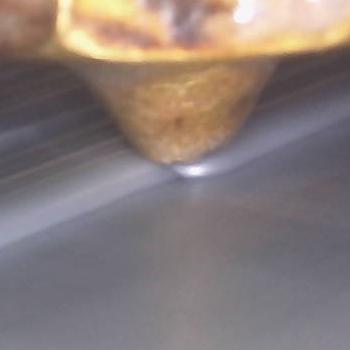
Flow rate: 252%